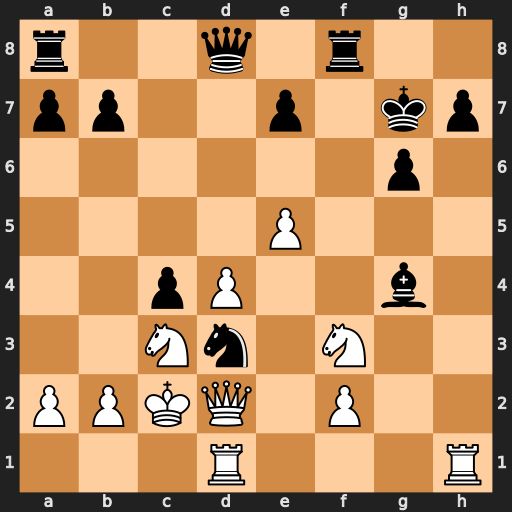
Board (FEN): r2q1r2/pp2p1kp/6p1/4P3/2pP2b1/2Nn1N2/PPKQ1P2/3R3R
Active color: w
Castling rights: -
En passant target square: -
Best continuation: Qh6+ Kf7 Qxh7+ Ke8 Qxg6+